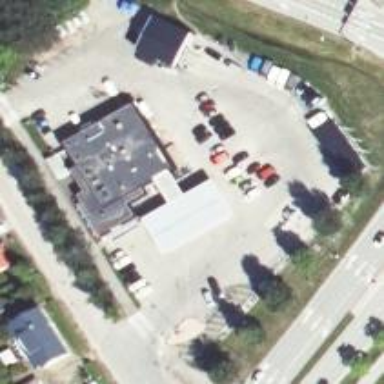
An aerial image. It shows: Car rental facility.